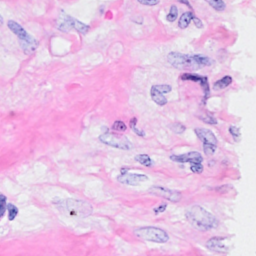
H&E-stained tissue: Breast